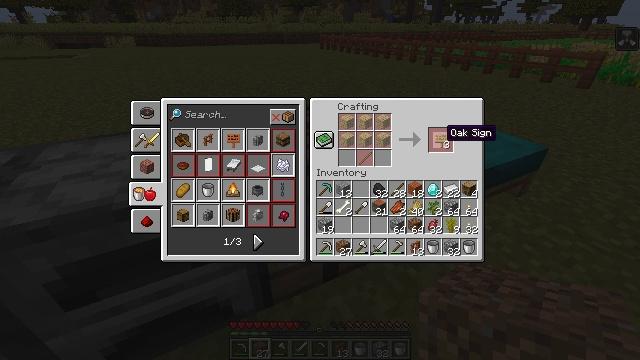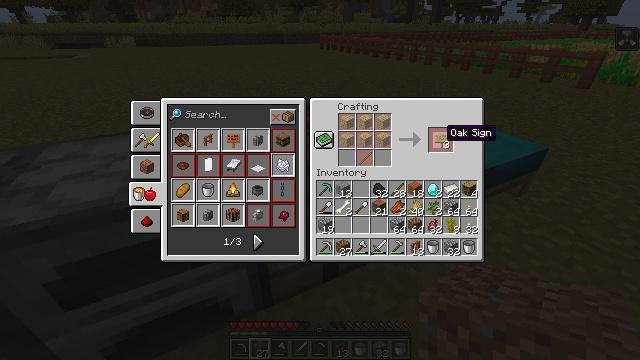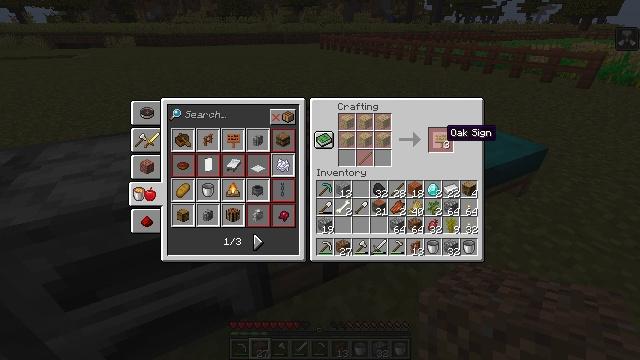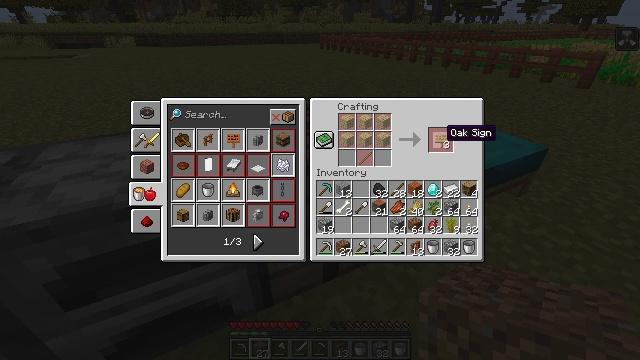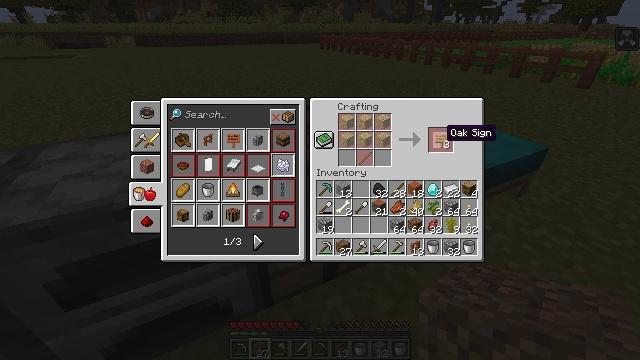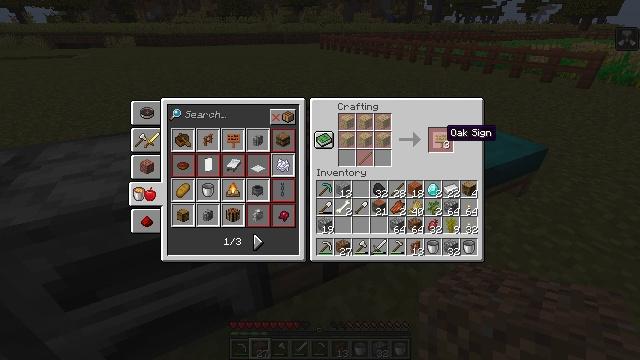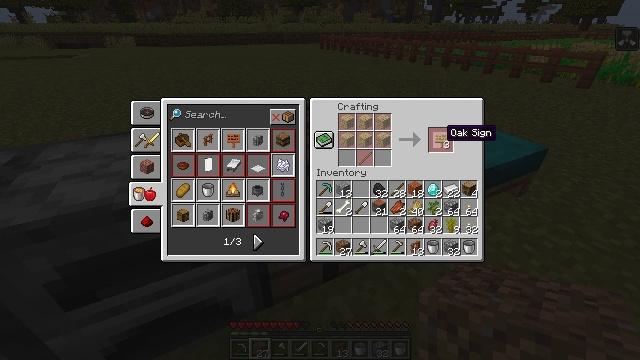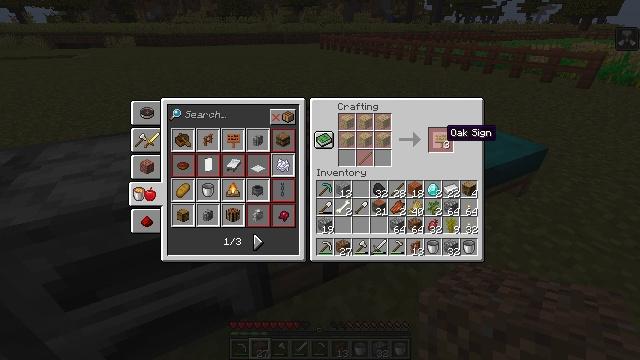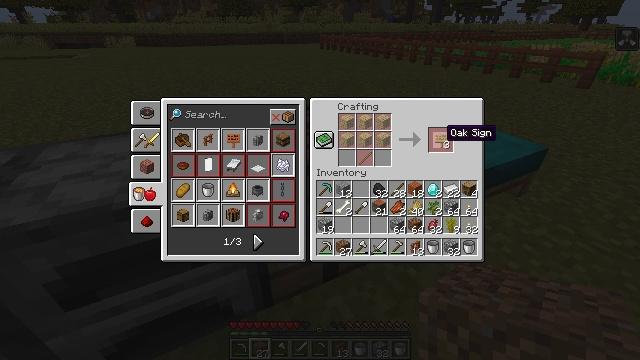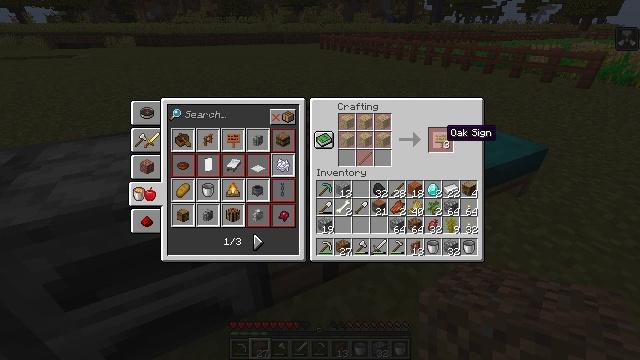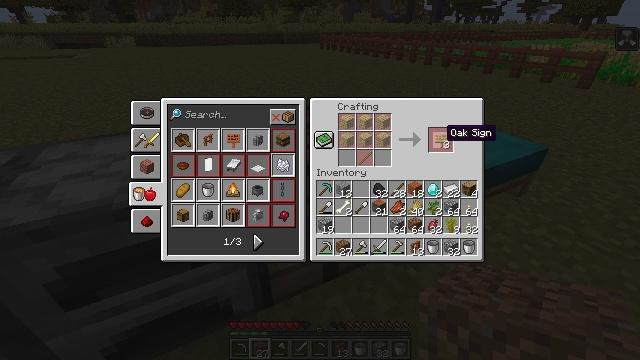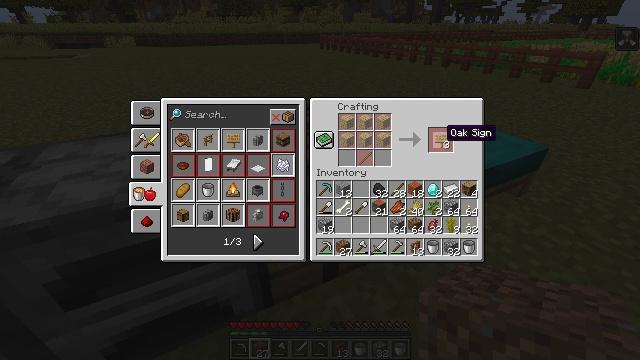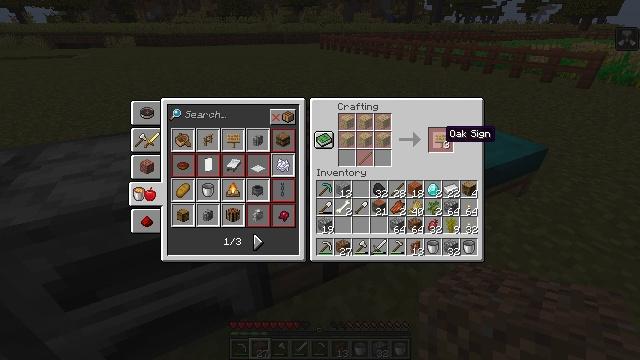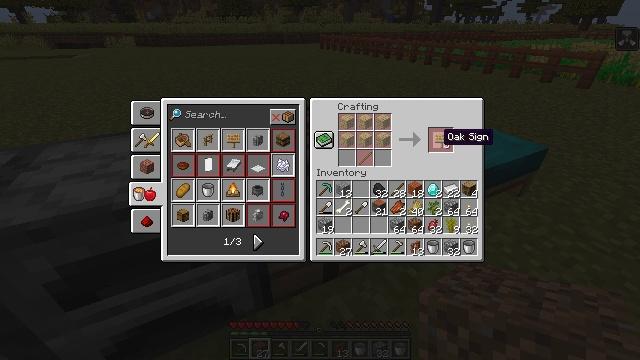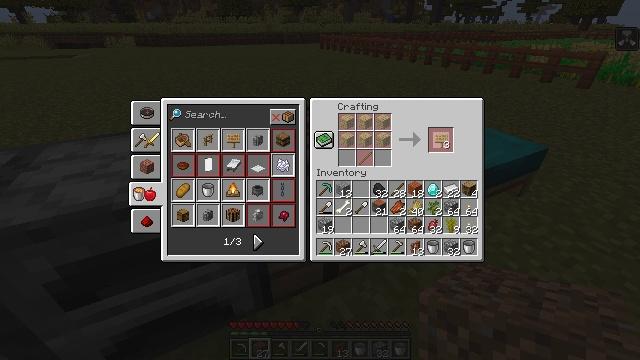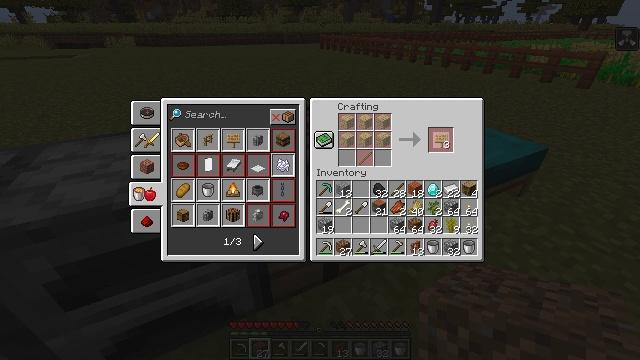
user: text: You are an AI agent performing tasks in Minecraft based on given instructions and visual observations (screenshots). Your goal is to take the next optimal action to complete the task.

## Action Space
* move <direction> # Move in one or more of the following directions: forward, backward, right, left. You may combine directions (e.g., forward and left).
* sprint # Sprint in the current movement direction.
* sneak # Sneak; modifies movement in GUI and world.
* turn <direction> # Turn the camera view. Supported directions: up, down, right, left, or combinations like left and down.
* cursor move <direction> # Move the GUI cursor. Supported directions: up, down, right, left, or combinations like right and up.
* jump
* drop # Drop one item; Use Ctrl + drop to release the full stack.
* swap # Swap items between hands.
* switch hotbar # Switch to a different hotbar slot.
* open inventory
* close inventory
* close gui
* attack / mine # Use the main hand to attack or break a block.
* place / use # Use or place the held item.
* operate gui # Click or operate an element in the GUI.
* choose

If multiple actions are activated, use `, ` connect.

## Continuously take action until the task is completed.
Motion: motion action
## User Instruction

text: Open the crafting table to create an acacia sign.
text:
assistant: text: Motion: no_op
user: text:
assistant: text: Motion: no_op
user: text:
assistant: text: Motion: no_op
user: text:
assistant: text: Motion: no_op
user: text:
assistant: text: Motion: no_op
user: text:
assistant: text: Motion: no_op
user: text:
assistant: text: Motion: no_op
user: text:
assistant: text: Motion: no_op
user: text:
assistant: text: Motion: no_op
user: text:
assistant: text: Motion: no_op
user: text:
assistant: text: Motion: no_op
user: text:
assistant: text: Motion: no_op
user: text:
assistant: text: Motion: no_op
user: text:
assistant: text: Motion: no_op
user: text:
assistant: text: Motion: no_op
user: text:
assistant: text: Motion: no_op
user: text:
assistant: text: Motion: no_op
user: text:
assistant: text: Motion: no_op
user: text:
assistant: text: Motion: no_op
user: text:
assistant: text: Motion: no_op
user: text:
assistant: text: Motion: no_op
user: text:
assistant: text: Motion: no_op
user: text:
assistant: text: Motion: no_op
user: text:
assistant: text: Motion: no_op
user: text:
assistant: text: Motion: no_op
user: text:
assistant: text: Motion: no_op
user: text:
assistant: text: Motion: no_op
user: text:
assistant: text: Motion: no_op
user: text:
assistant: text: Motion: no_op
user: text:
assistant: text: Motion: no_op